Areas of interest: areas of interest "Art Gallery"
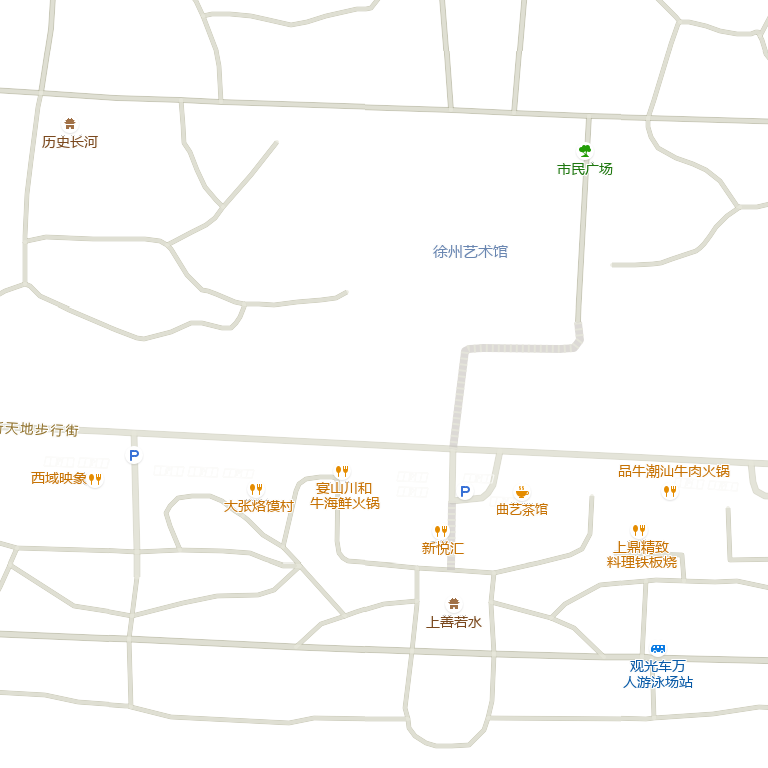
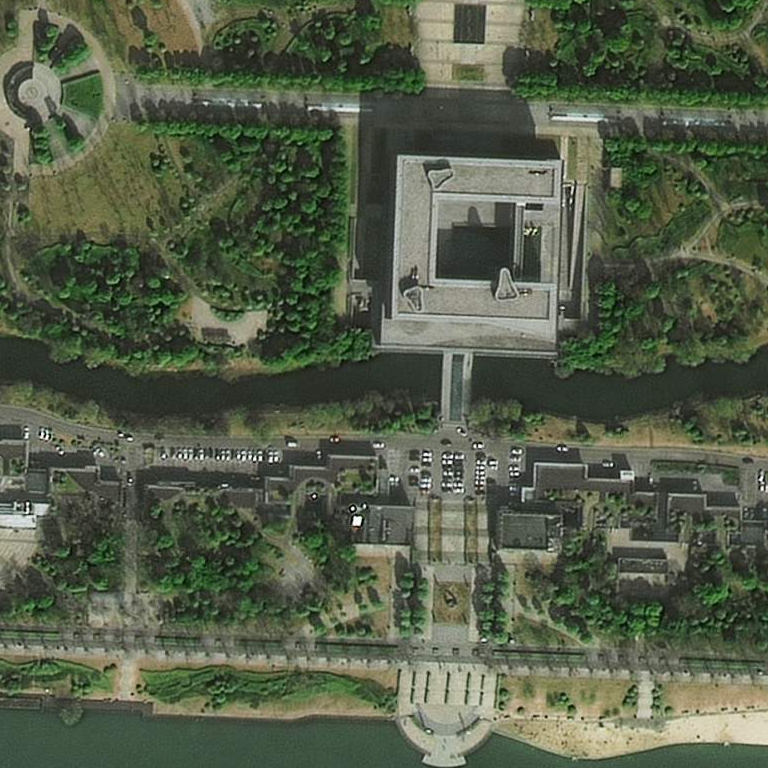